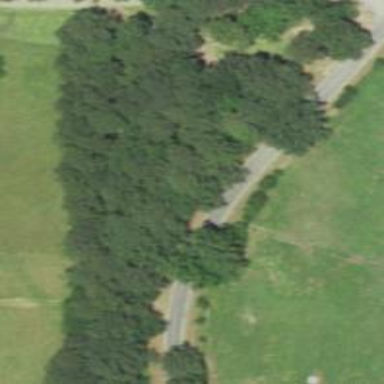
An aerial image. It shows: Unclassified road.